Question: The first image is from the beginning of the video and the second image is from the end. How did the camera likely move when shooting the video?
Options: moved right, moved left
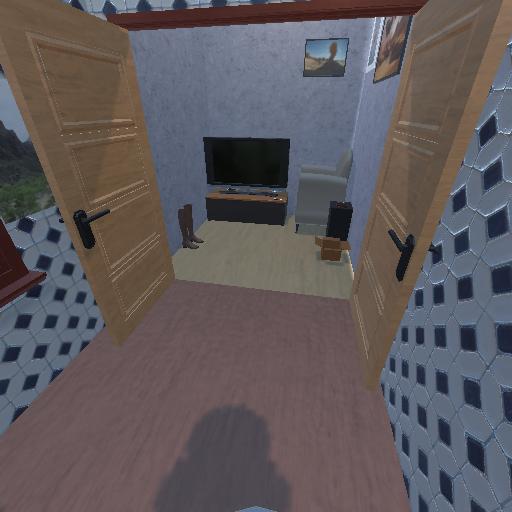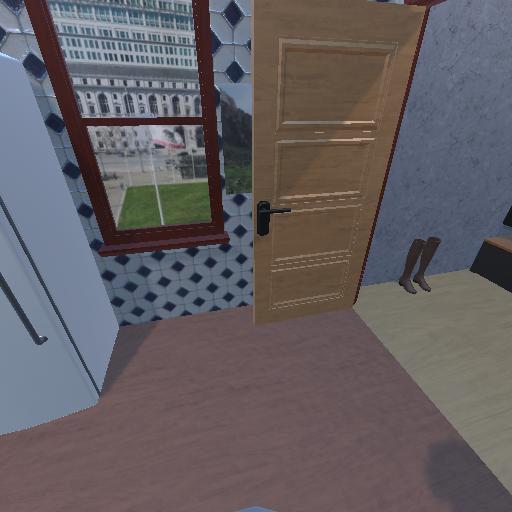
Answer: moved right